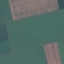
Label: AnnualCrop